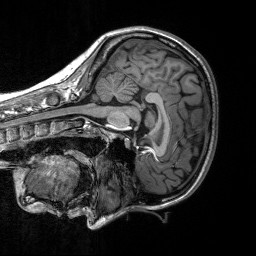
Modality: T1w
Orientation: sagittal
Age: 25
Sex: female
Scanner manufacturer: siemens
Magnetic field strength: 3 T
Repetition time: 2.53 s
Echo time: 0.00219 s